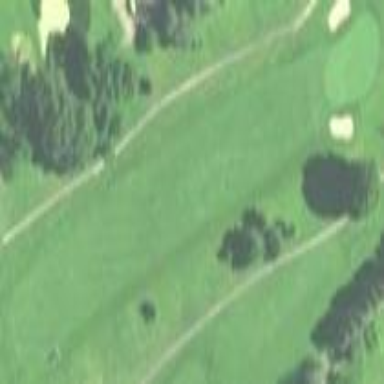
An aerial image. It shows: Golf fairway on grassland designated for leisure and sports activities.